Question: I have an existing Angular/Laravel app in which Laravel acts as an API to the angular frontend serving only JSON data. The page that loads the angular app, 'index.php', is currently served by Laravel. From there, Angular takes over.
I'm have a very difficult time trying to get started with Karma/Jasmine. When running my tests using 'karma start' or 'karma start karma.conf.js' from the root directory of my project, I get the following error:
'ReferenceError: module is not defined'
Full output:
'''
INFO [karma]: Karma v0.12.28 server started at http://localhost:9876/
INFO [launcher]: Starting browser Chrome
WARN [watcher]: Pattern "/Users/raph/coding/webroot/digitalocean/rugapp/public/rugapp/*.js" does not match any file.
INFO [Chrome 39.0.2171 (Mac OS X 10.9.5)]: Connected on socket 3OCUMp_xhrGtlGHwiosO with id <PHONE>
Chrome 39.0.2171 (Mac OS X 10.9.5) hello world encountered a declaration exception FAILED
ReferenceError: module is not defined
at Suite.<anonymous> (/Users/raph/coding/webroot/digitalocean/rugapp/tests/js/test.js:3:16)
at jasmineInterface.describe (/Users/raph/coding/webroot/digitalocean/rugapp/node_modules/karma-jasmine/lib/boot.js:59:18)
at /Users/raph/coding/webroot/digitalocean/rugapp/tests/js/test.js:1:1
Chrome 39.0.2171 (Mac OS X 10.9.5): Executed 2 of 2 (1 FAILED) (0.005 secs / 0.003 secs)
'''
However, the chrome broswer does launch with the following displayed:

My 'karma.conf.js' file is as follows:
'''
// Karma configuration
// Generated on Mon Dec 22 2014 18:13:09 GMT-0500 (EST)
module.exports = function(config) {
config.set({
// base path that will be used to resolve all patterns (eg. files, exclude)
basePath: 'public/rugapp/',
// frameworks to use
// available frameworks: https://npmjs.org/browse/keyword/karma-adapter
frameworks: ['jasmine'],
// list of files / patterns to load in the browser
files: [
'*.html',
'**/*.js',
'../../tests/js/test.js',
'../../tests/js/angular/angular-mocks.js'
],
// list of files to exclude
exclude: [
],
// preprocess matching files before serving them to the browser
// available preprocessors: https://npmjs.org/browse/keyword/karma-preprocessor
preprocessors: {
},
// test results reporter to use
// possible values: 'dots', 'progress'
// available reporters: https://npmjs.org/browse/keyword/karma-reporter
reporters: ['progress'],
// web server port
port: 9876,
// enable / disable colors in the output (reporters and logs)
colors: true,
// level of logging
// possible values: config.LOG_DISABLE || config.LOG_ERROR || config.LOG_WARN || config.LOG_INFO || config.LOG_DEBUG
logLevel: config.LOG_INFO,
// enable / disable watching file and executing tests whenever any file changes
autoWatch: true,
// start these browsers
// available browser launchers: https://npmjs.org/browse/keyword/karma-launcher
browsers: ['Chrome'],
// Continuous Integration mode
// if true, Karma captures browsers, runs the tests and exits
singleRun: false
});
};
'''
My 'package.json' file is shown below:
'''
{
"devDependencies": {
"gulp": "^3.8.8",
"karma": "^0.12.28",
"karma-chrome-launcher": "^0.1.7",
"karma-jasmine": "^0.3.2",
"laravel-elixir": "*"
}
}
'''
'test.js'
'''
describe("hello world", function() {
var CreateInvoiceController;
beforeEach(module("MobileAngularUiExamples"));
beforeEach(inject(function($controller) {
CreateInvoiceController = $controller("CreateInvoiceController");
}));
describe("CreateInvoiceController", function() {
it("Should say hello", function() {
expect(CreateInvoiceController.message).toBe("Hello");
});
});
});
describe("true", function() {
it("Should be true", function() {
expect(true).toBeTruthy();
});
});
'''
Any help would be appreciated.
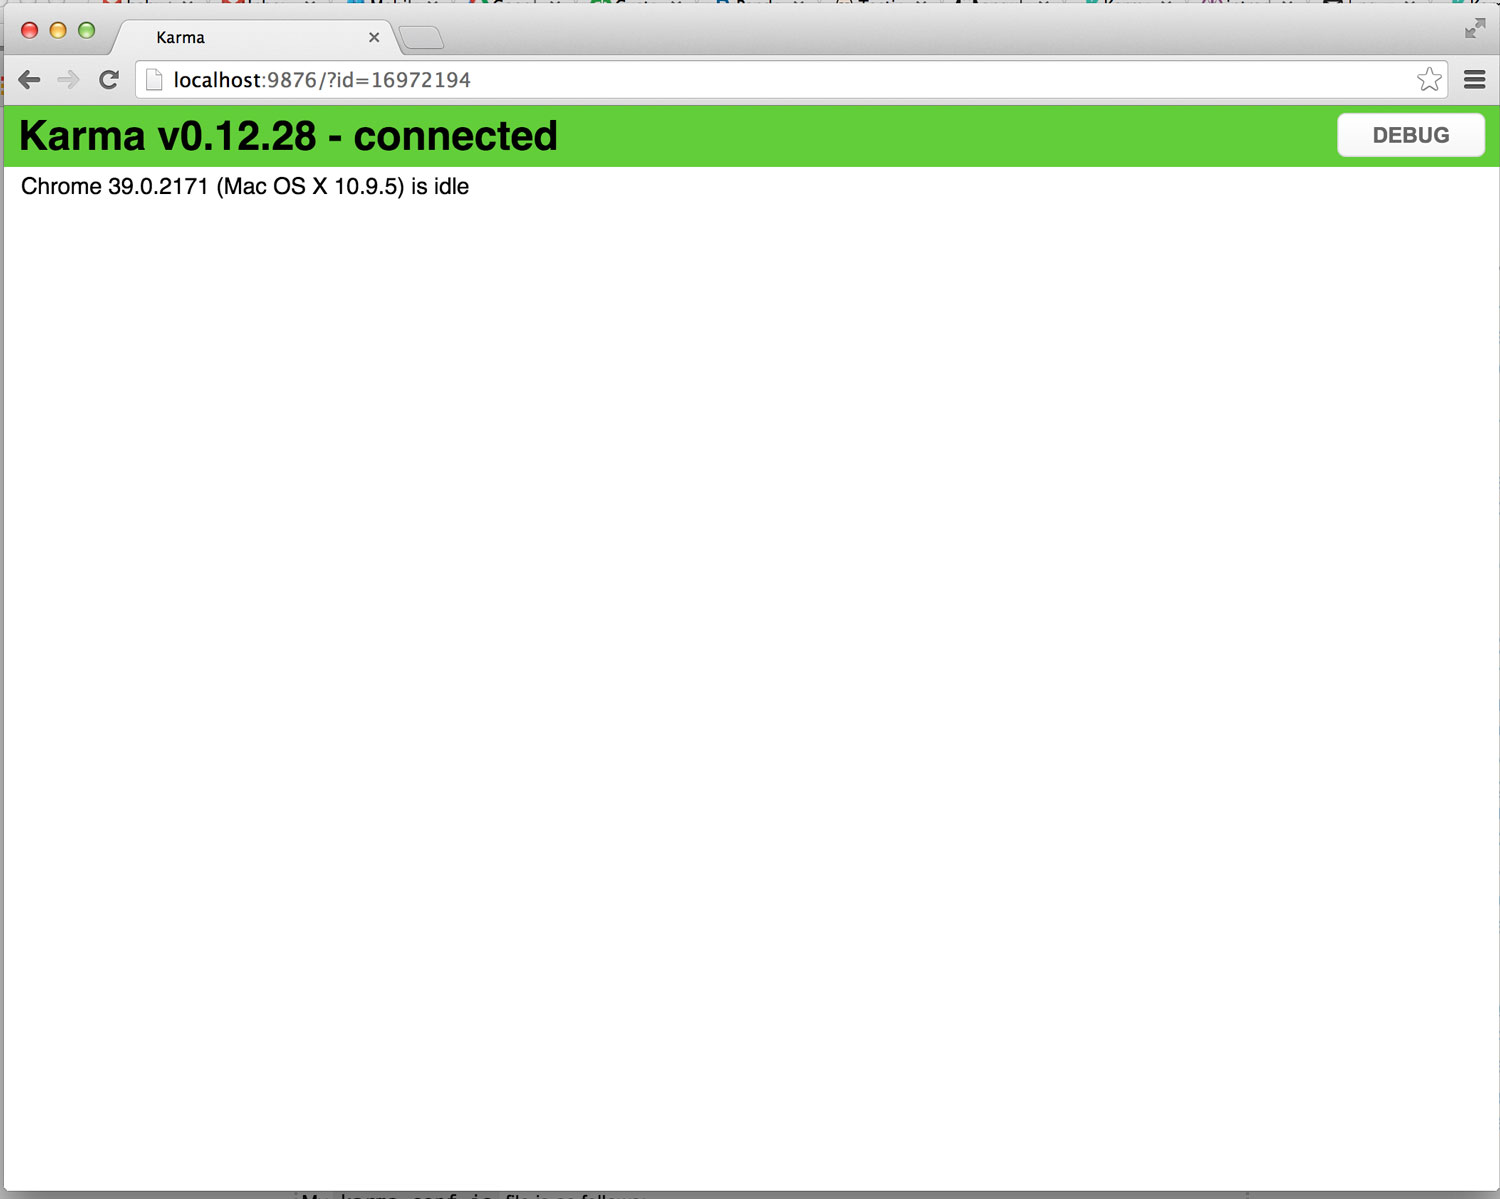
Answer: Perhaps this will help someone.
The solution, for me, was to make sure 'angular-mocks.js' was loaded before my tests. If you're not sure, you control the order in 'karma.conf.js' under the following section:
'''
// list of files / patterns to load in the browser
files: [
// include files / patterns here
'''
Next, to get my test to actually load my angular app, I had to do the following:
'''
describe("hello world", function() {
var $rootScope;
var $controller;
beforeEach(module("YourAppNameHere"));
beforeEach(inject(function($injector) {
$rootScope = $injector.get('$rootScope');
$controller = $injector.get('$controller');
$scope = $rootScope.$new();
}));
beforeEach(inject(function($controller) {
YourControllerHere = $controller("YourControllerHere");
}));
it("Should say hello", function() {
expect(YourControllerHere.message).toBe("Hello");
});
});
'''
And in your controller,
'''
app.controller('YourControllerHere', function() {
this.message = "Hello";
});
'''
Also, another way:
'''
describe("YourControllerHere", function() {
var $scope;
var controller;
beforeEach(function() {
module("YourAppNameHere");
inject(function(_$rootScope_, $controller) {
$scope = _$rootScope_.$new();
controller = $controller("YourControllerHere", {$scope: $scope});
});
});
it("Should say hello", function() {
expect(controller.message).toBe("Hello");
});
});
'''
Enjoy testing!